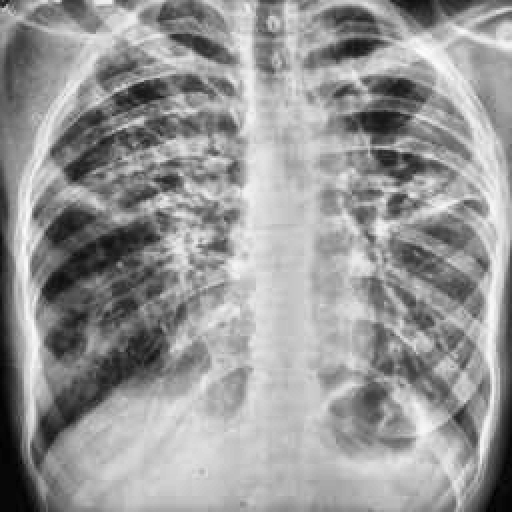
Finding: TUBERCULOSIS